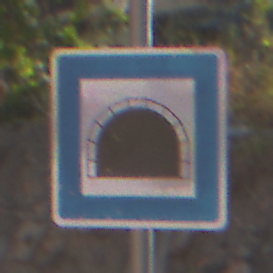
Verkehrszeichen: Tunnel
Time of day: MorningAfternoon
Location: Outdoor (Suburban)
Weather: PartlyCloudy
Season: NotSpecified
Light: Natural